Question: I want to create a function that calculate cell in a determined range.
When I return the value of the calc to excel I get an #VALUE! error, which means
that the variable types are different.
I tried to use Cint(var) and get the same error.
Here is the code without Cint():
'''
Function CalcTest(Interval As Range) As Integer
Dim x As Integer
Dim y As Integer
x = Interval.Offset(0, 0).Value
y = Interval.Offset(1, 0).Value
CalcTest = x + y
End Function
'''
I already tried:
'''
Function CalcTest(Intervalo As Range) As Integer
CalcTest = Interval.Offset(0, 0).Value + Interval.Offset(1, 0).Value
End Function
'''
And:
'''
Function CalcTest(Interval As Range) As Integer
Dim x As Integer
Dim y As Integer
x = CInt(Interval.Offset(0, 0).Value)
y = CInt(Interval.Offset(1, 0).Value)
CalcTest = x + y
End Function
'''
And Without declarating de function type:
'''
Function CalcTest(Interval As Range)
...
...
End Function
'''
And in Excel I call the function with some range:
'''
=CalcText(A1:A2)
'''
What Am I doing wrong?
#
The big picture:

What I need to do is create a cel in any place that counts de total values
of the $R col for every occurrency of a key value in $N col.
For every time I have "TH" in $N Col, I need do accumulate de $R col value of that
row in a cel.
Same for many others $N Values.
In this sample the value of the accumulated cel for TH in $N is 25.
Tks for the help!!!
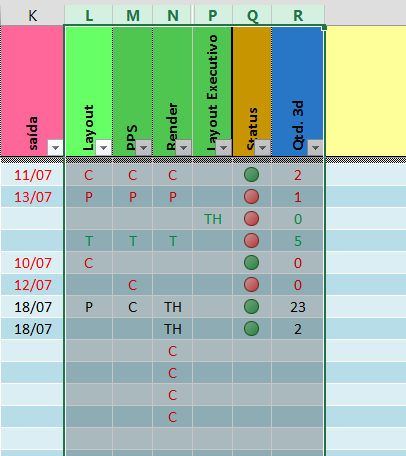
Answer: You are making this way hard on yourself.
Put this into a cell in row 2 and drag it down:
'''
=SUMIF(N$2:N2,"TH",R$2:R2)
'''